Question: Is it possible to hint PhpStorm that in the code below return value of 'item()' method has the type 'DOMElement' (, i.e. by some external setting of PhpStorm or plugin or using PHPDoc comment of some sort, etc.)?
Again, please, don't suggest me to , in particular the part '$list->item(0)->getAttribute('test')'.
Also, I found a somewhat similar question <URL>' is a predefined library function.
'''
$doc = new DOMDocument();
$doc->loadXML('<x test="123"/>');
$list = $doc->getElementsByTagName('x');
if($list->length > 0)
var_dump($list->item(0)->getAttribute('test'));
'''

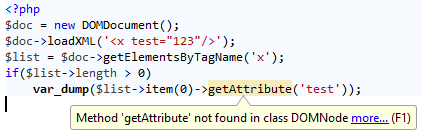
Answer: Accordingly to <URL>' method. PhpStorm follows official docs here.
But if you add extra line into youe code and analyze it in debugger (e.g. '$z = $list->item(0);'), you will see that '$z' is instance of 'DOMElement' that such method.
---
You cannot add documentation to predefined methods (especially in a chain) on the fly. No way.
As you can see -- the "problem" here is in the docs: they say that 'item()' returns instance of one class while in your particular case it returns instance of different class.
---
Few options:
Modify your code to introduce intermediate variable to which you can give correct type hint.
Ignore these warnings: you could disable it completely or for just that file; you could lower the severity (e.g. "info" instead of "warning") etc
Alter documentation (not sure if this is a good idea though).
This could be done on global level by modifying actual stub file (part of PhpStorm distribution... so it will affect ALL projects and you will have to redo this after upgrading to a newer version again).
Or you can do this on local level (for this project only):
- 'DOMNodeList'- - '@return''item()''@return DOMElement'
This will make IDE "merging" docs from two sources: sort of '@return DOMNode|DOMElement'.
Once again -- this will cover your particular case -- how this will affect your other cases I cannot tell.